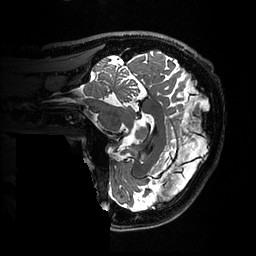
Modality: T2w
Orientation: sagittal
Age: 37
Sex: male
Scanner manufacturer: ge
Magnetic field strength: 3 T
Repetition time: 3.202 s
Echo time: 0.06696 s